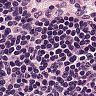
Metastatic tissue present: no